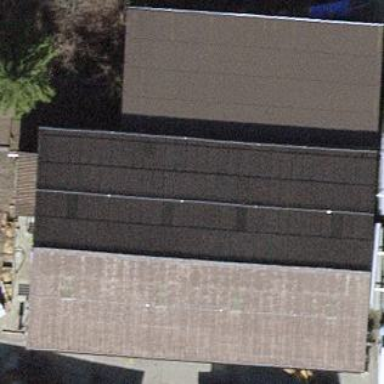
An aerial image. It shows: Industrial building.